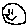
Label: smiley face